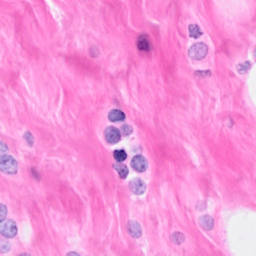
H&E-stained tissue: Breast